Question: I'm coding a UI for a chat application. I have a list of messages, which are styled on a different way depending on if the sender is the own user or another user.
The problem is that when I set the 'right' attribute for a message (which has its 'position' attribute set to 'relative') the element seems to be taking the same reference point as 'left'. And the more pixels I add to the value the farther the element moves to the left, but starting from the left side of the own element.
The actual result is this:

And what I want is the "a" messages to be aligned to the right.
The css code for the speech bubbles is the following:
'''
.speech {
display: inline-block;
position:relative;
padding:5px;
margin: 1px 3px;
border:2px solid #5a8f00;
color:#333;
background-color: #df9;
/* css3 */
-webkit-border-radius:10px;
-moz-border-radius:10px;
border-radius:10px;
color: #000;
font-weight: 600;
}
.speech::before {
content:"";
position:absolute;
bottom:-20px; /* value = - border-top-width - border-bottom-width */
left:40px; /* controls horizontal position */
border-width:20px 20px 0;
border-style:solid;
border-color:#5a8f00 transparent;
/* reduce the damage in FF3.0 */
display:block;
width:0;
}
.speech.otherown::before {
top:10px; /* controls vertical position */
bottom:auto;
left:-27.5px; /* value = - border-left-width - border-right-width */
border-width:3px 10px 3px 15px;
border-color:transparent #5a8f00;
}
.speech.userown::before {
top:10px; /* controls vertical position */
bottom:auto;
left: auto;
right: -24.4px; /* value = - border-left-width - border-right-width */
border-width:3px 10px 3px 12px;
border-color:transparent #5a8f00;
}
.speech.userown {
margin-right: 10px;
right: 0;
}
.speech.otherown {
margin-left: 10px;
}
'''
And the HTML is the following:
'''
<section class="conversation">
<div class="messages">
<ul>
<li class="speech userown">Message a</li><br>
<li class="speech otherown">Message b</li><br>
<li class="speech userown">Message a</li><br>
<li class="speech userown">Message a</li><br>
<li class="speech otherown">Message b</li><br>
<li class="speech userown">Message a</li><br>
</ul>
</div>
<div id="sendmsg" class="sendmsg"></div>
</section>
'''
The whole code is at <URL> .
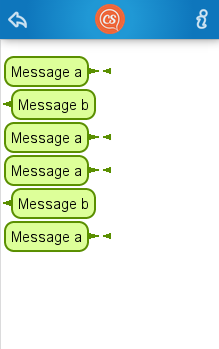
Answer: When an element with 'position:relative' has 'right' styling, think of it as representing "how many pixels away from this element's original right position it should be". The same goes for 'left', 'top', and 'bottom'--the reference point is the original position of the element. So adding pixels to 'right' pushes it left, and adding pixels to 'left' pushes it right.
If you want it to be X pixels from the right side of its container, try using 'position:absolute' instead.
: In this specific case, it might be better to use 'float' instead of absolute positioning. Try adding the following:
'''
.speech {
clear:both;
}
.speech.userown {
float:right;
}
.speech.otherown {
float:left;
}
'''